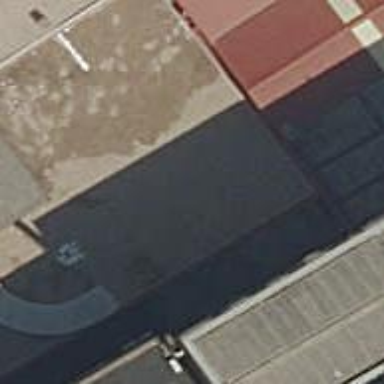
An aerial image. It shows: Part of building.